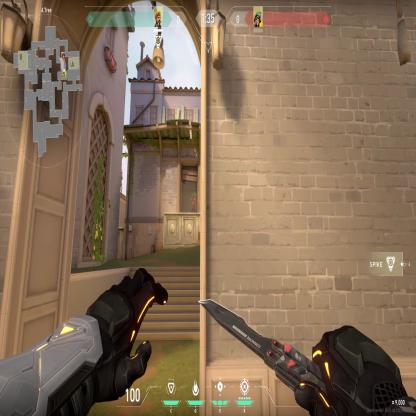
Label: enemy